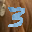
Label: 3